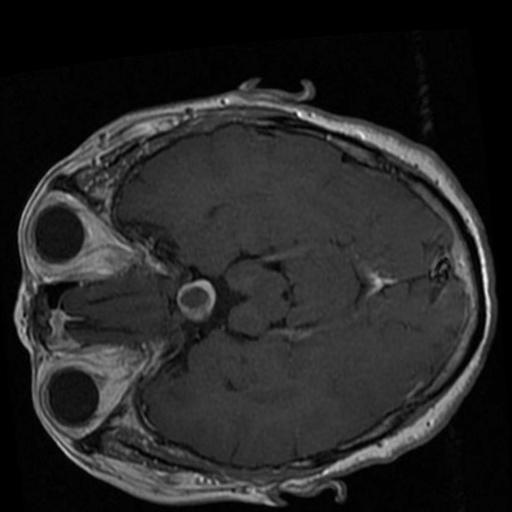
Label: brain_tumor